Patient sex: M
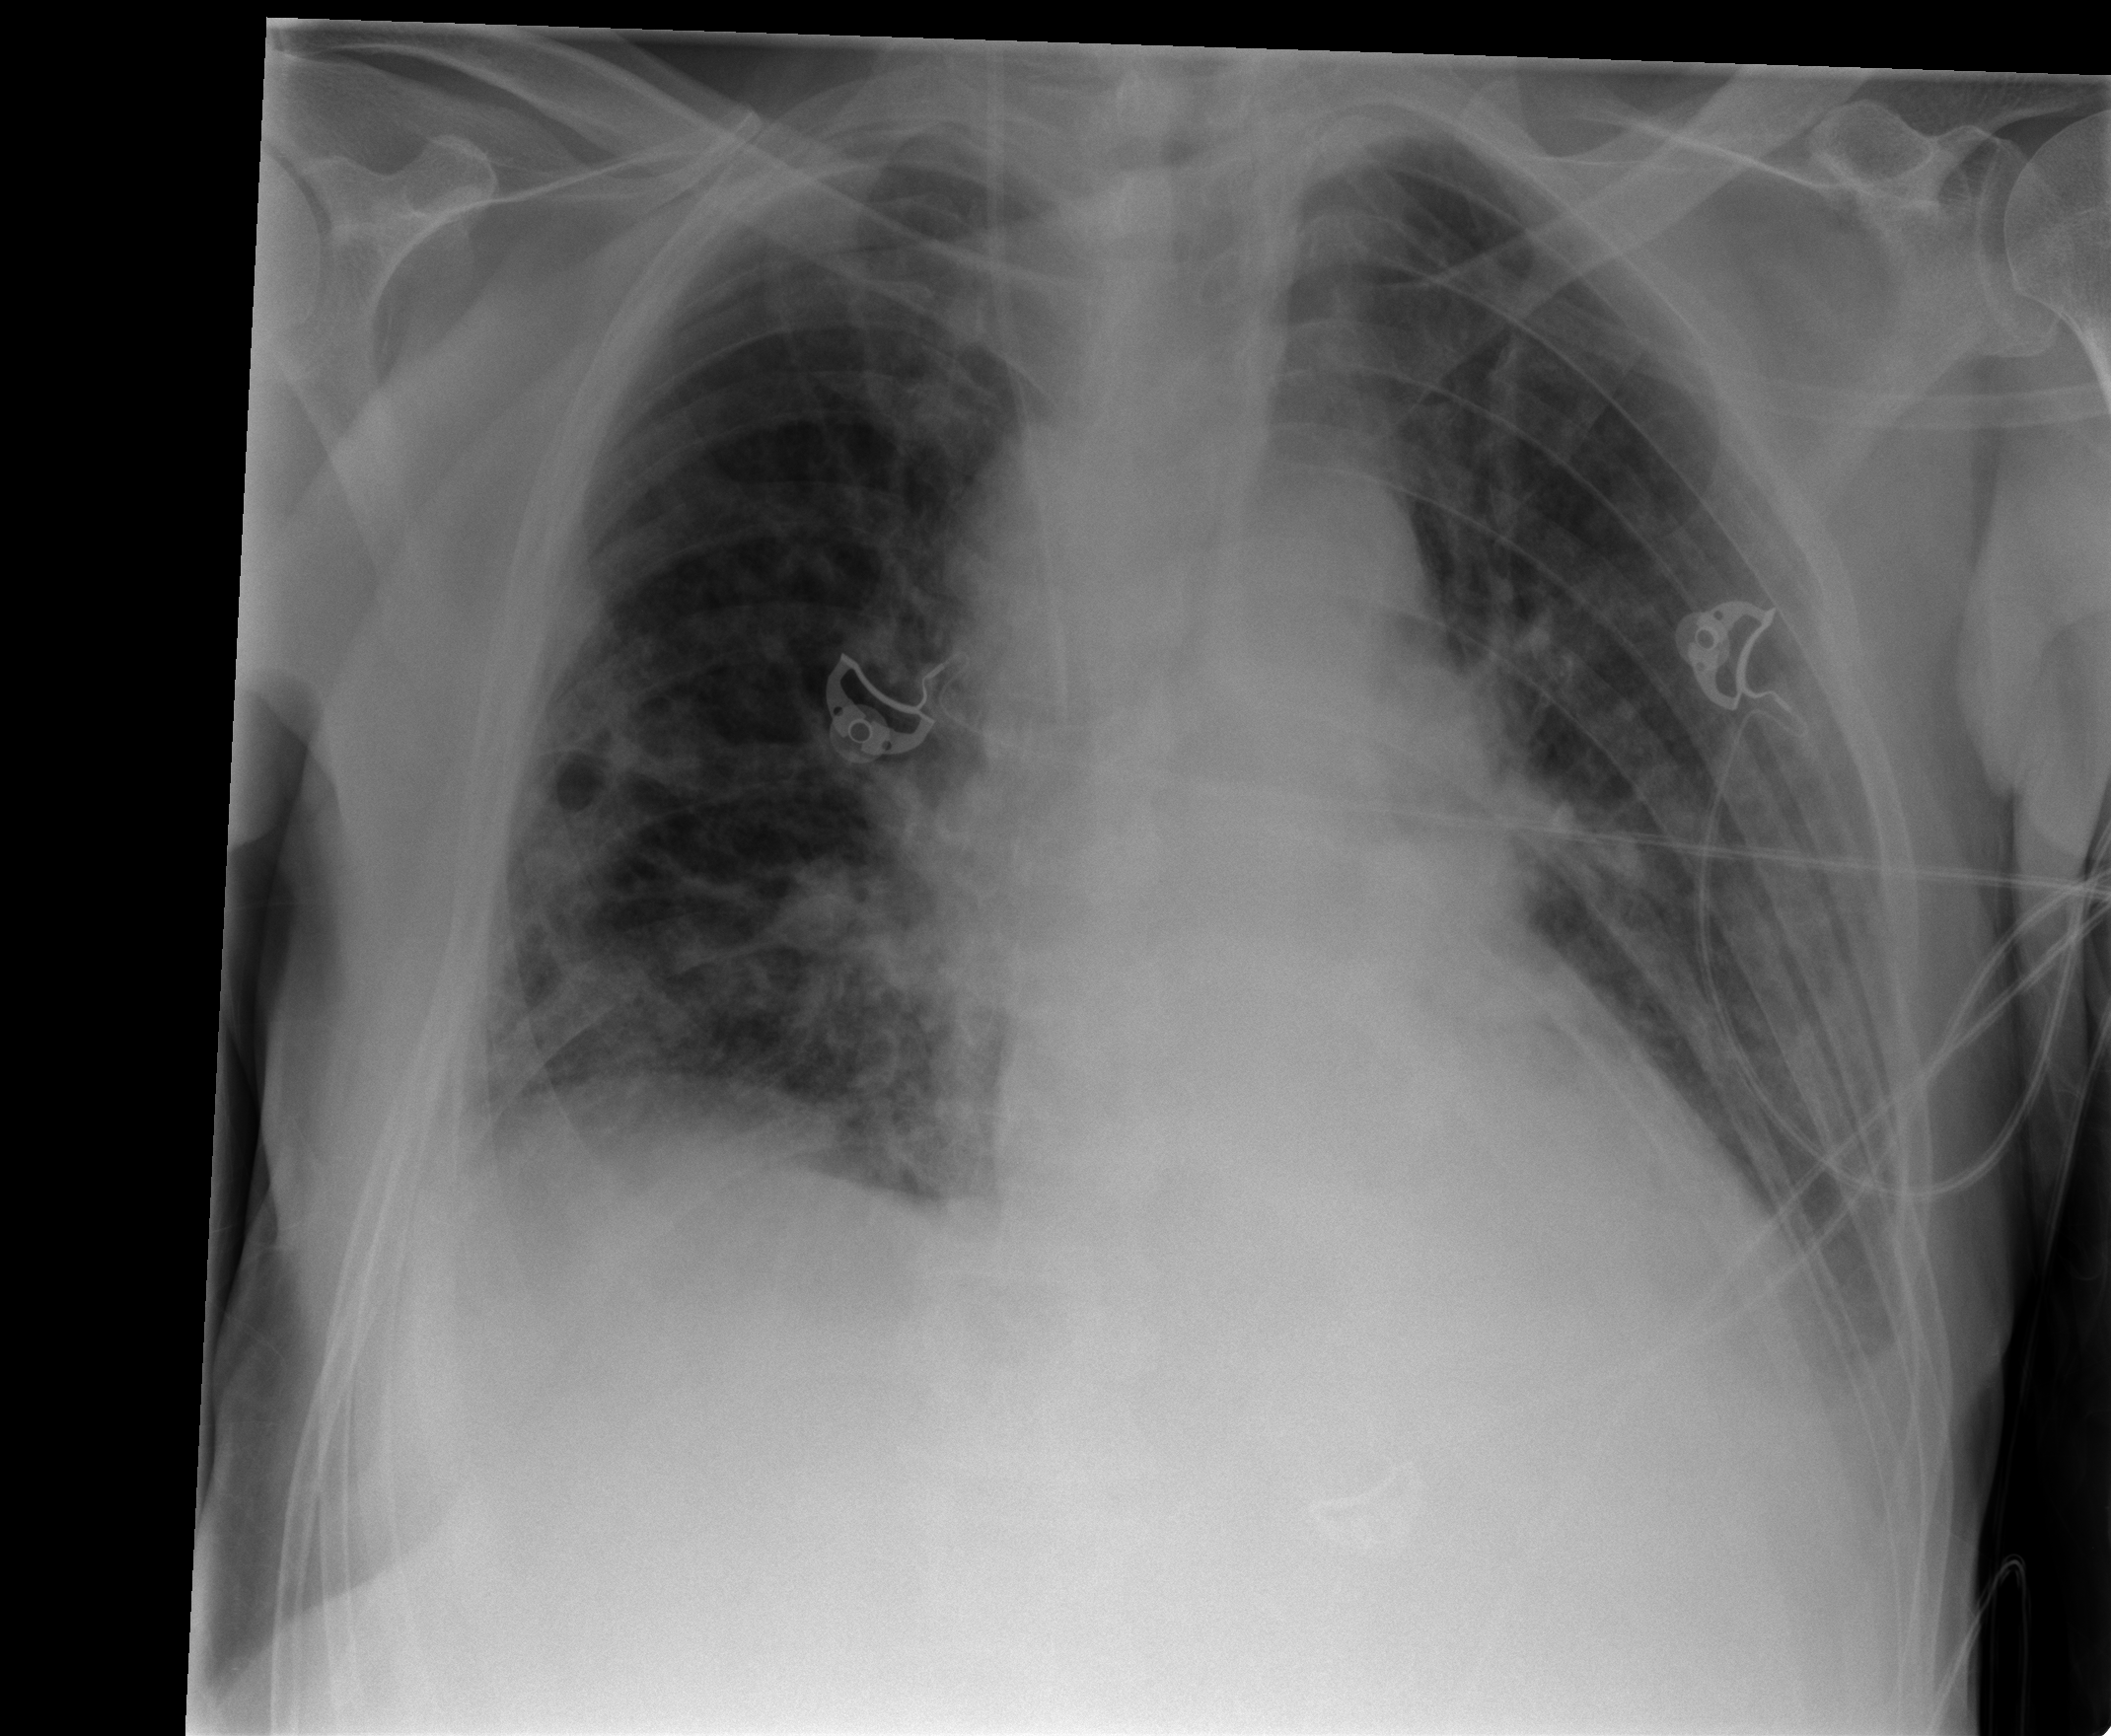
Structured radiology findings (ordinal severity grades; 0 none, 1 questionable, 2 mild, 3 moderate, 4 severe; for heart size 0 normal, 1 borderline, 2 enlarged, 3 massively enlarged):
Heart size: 0
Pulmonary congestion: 0
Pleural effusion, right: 0
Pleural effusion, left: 0
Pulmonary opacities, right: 2
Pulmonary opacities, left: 2
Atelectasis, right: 2
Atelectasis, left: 2